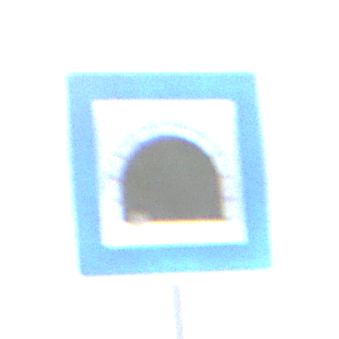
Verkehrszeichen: Tunnel
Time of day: SunriseSunset
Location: Outdoor (Nature)
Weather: PartlyCloudy
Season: NotSpecified
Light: Natural